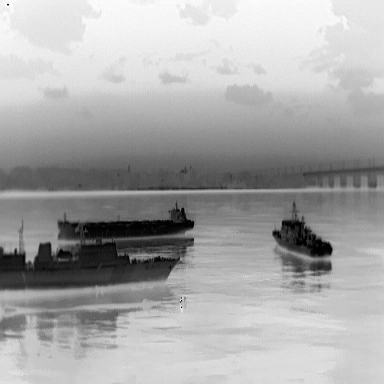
There is a liner in the infrared image.